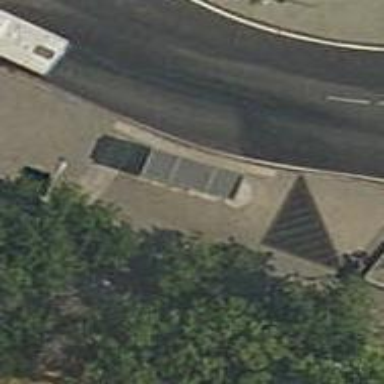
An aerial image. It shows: Bus stop with platform for public transport.